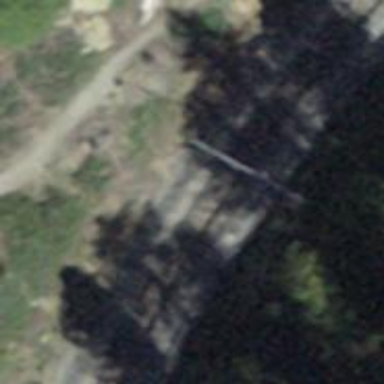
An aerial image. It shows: Bench.